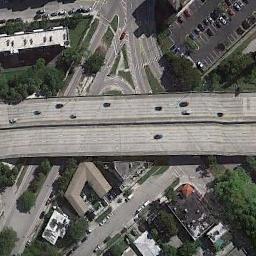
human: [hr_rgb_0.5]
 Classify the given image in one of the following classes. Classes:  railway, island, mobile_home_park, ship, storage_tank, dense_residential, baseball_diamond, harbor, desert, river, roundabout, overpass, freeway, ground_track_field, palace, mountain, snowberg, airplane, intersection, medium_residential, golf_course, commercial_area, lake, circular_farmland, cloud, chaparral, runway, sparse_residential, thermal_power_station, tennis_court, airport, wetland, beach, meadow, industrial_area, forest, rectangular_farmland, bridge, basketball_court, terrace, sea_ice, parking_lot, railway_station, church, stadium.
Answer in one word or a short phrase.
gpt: overpass